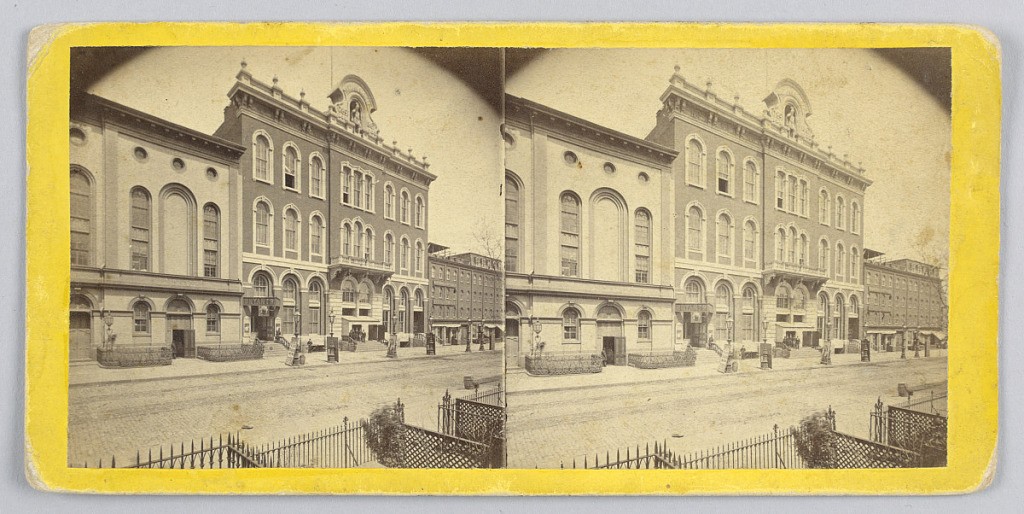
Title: Tammany Hall at 14th Street
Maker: E. & H.T. Anthony & Co.
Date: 1875
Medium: Collodion prints mounted on yellow cardboard
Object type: Photograph
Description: View of the building seen from across the street. Depicts a three story building, the roof surmounted by an elaborate niche containing a statue.